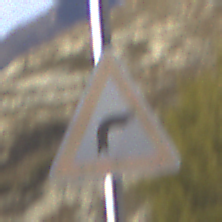
Verkehrszeichen: KurveRechts
Umgebung: Outdoor, Nature
Tageszeit: MorningAfternoon
Wetter: PartlyCloudy
Licht: Natural
Jahreszeit: NotSpecified
Kontrast: HighContrast